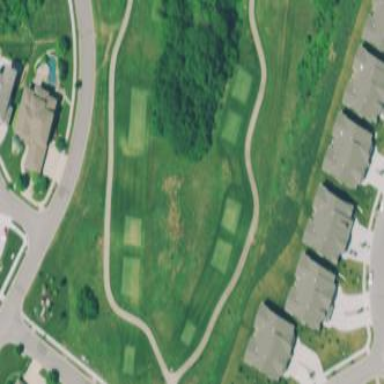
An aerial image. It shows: Area with grass used as rough in golf course.